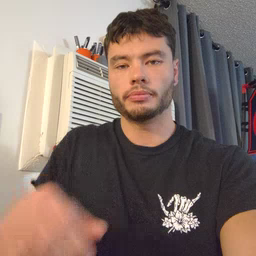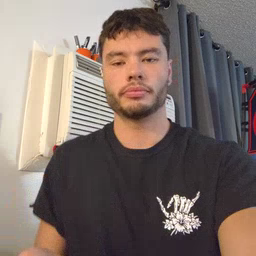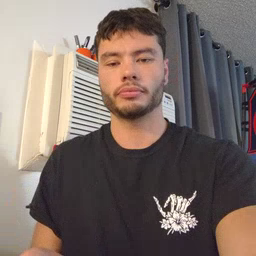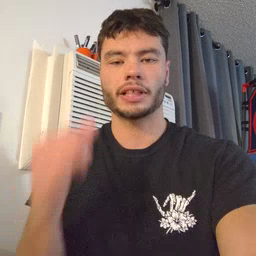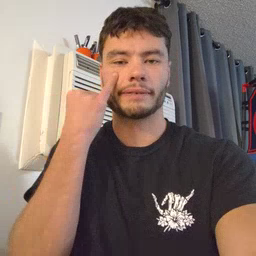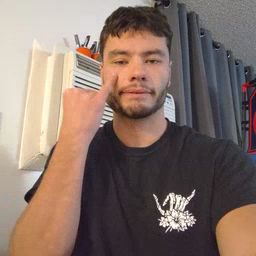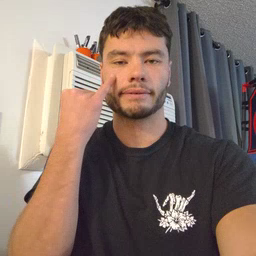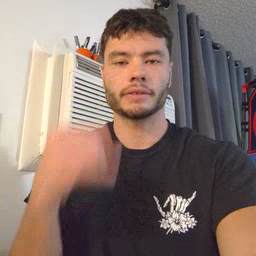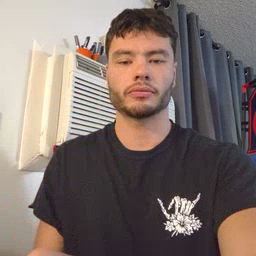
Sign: if